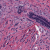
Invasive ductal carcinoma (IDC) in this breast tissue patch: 0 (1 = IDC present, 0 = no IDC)